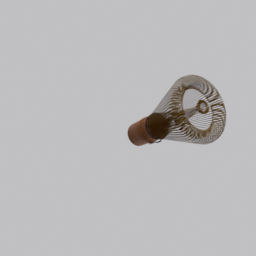
Label: mechanical